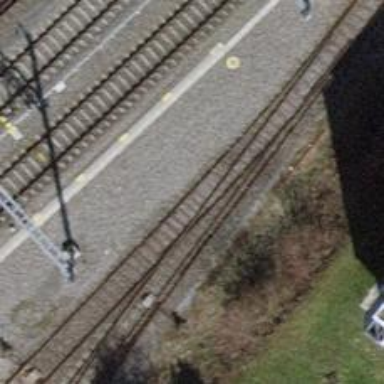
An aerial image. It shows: Single railway spur track.